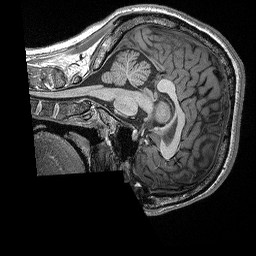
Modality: T1w
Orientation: sagittal
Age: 22
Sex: male
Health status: healthy
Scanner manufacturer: siemens
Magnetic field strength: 3 T
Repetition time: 2.3 s
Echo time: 0.00298 s